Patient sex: F
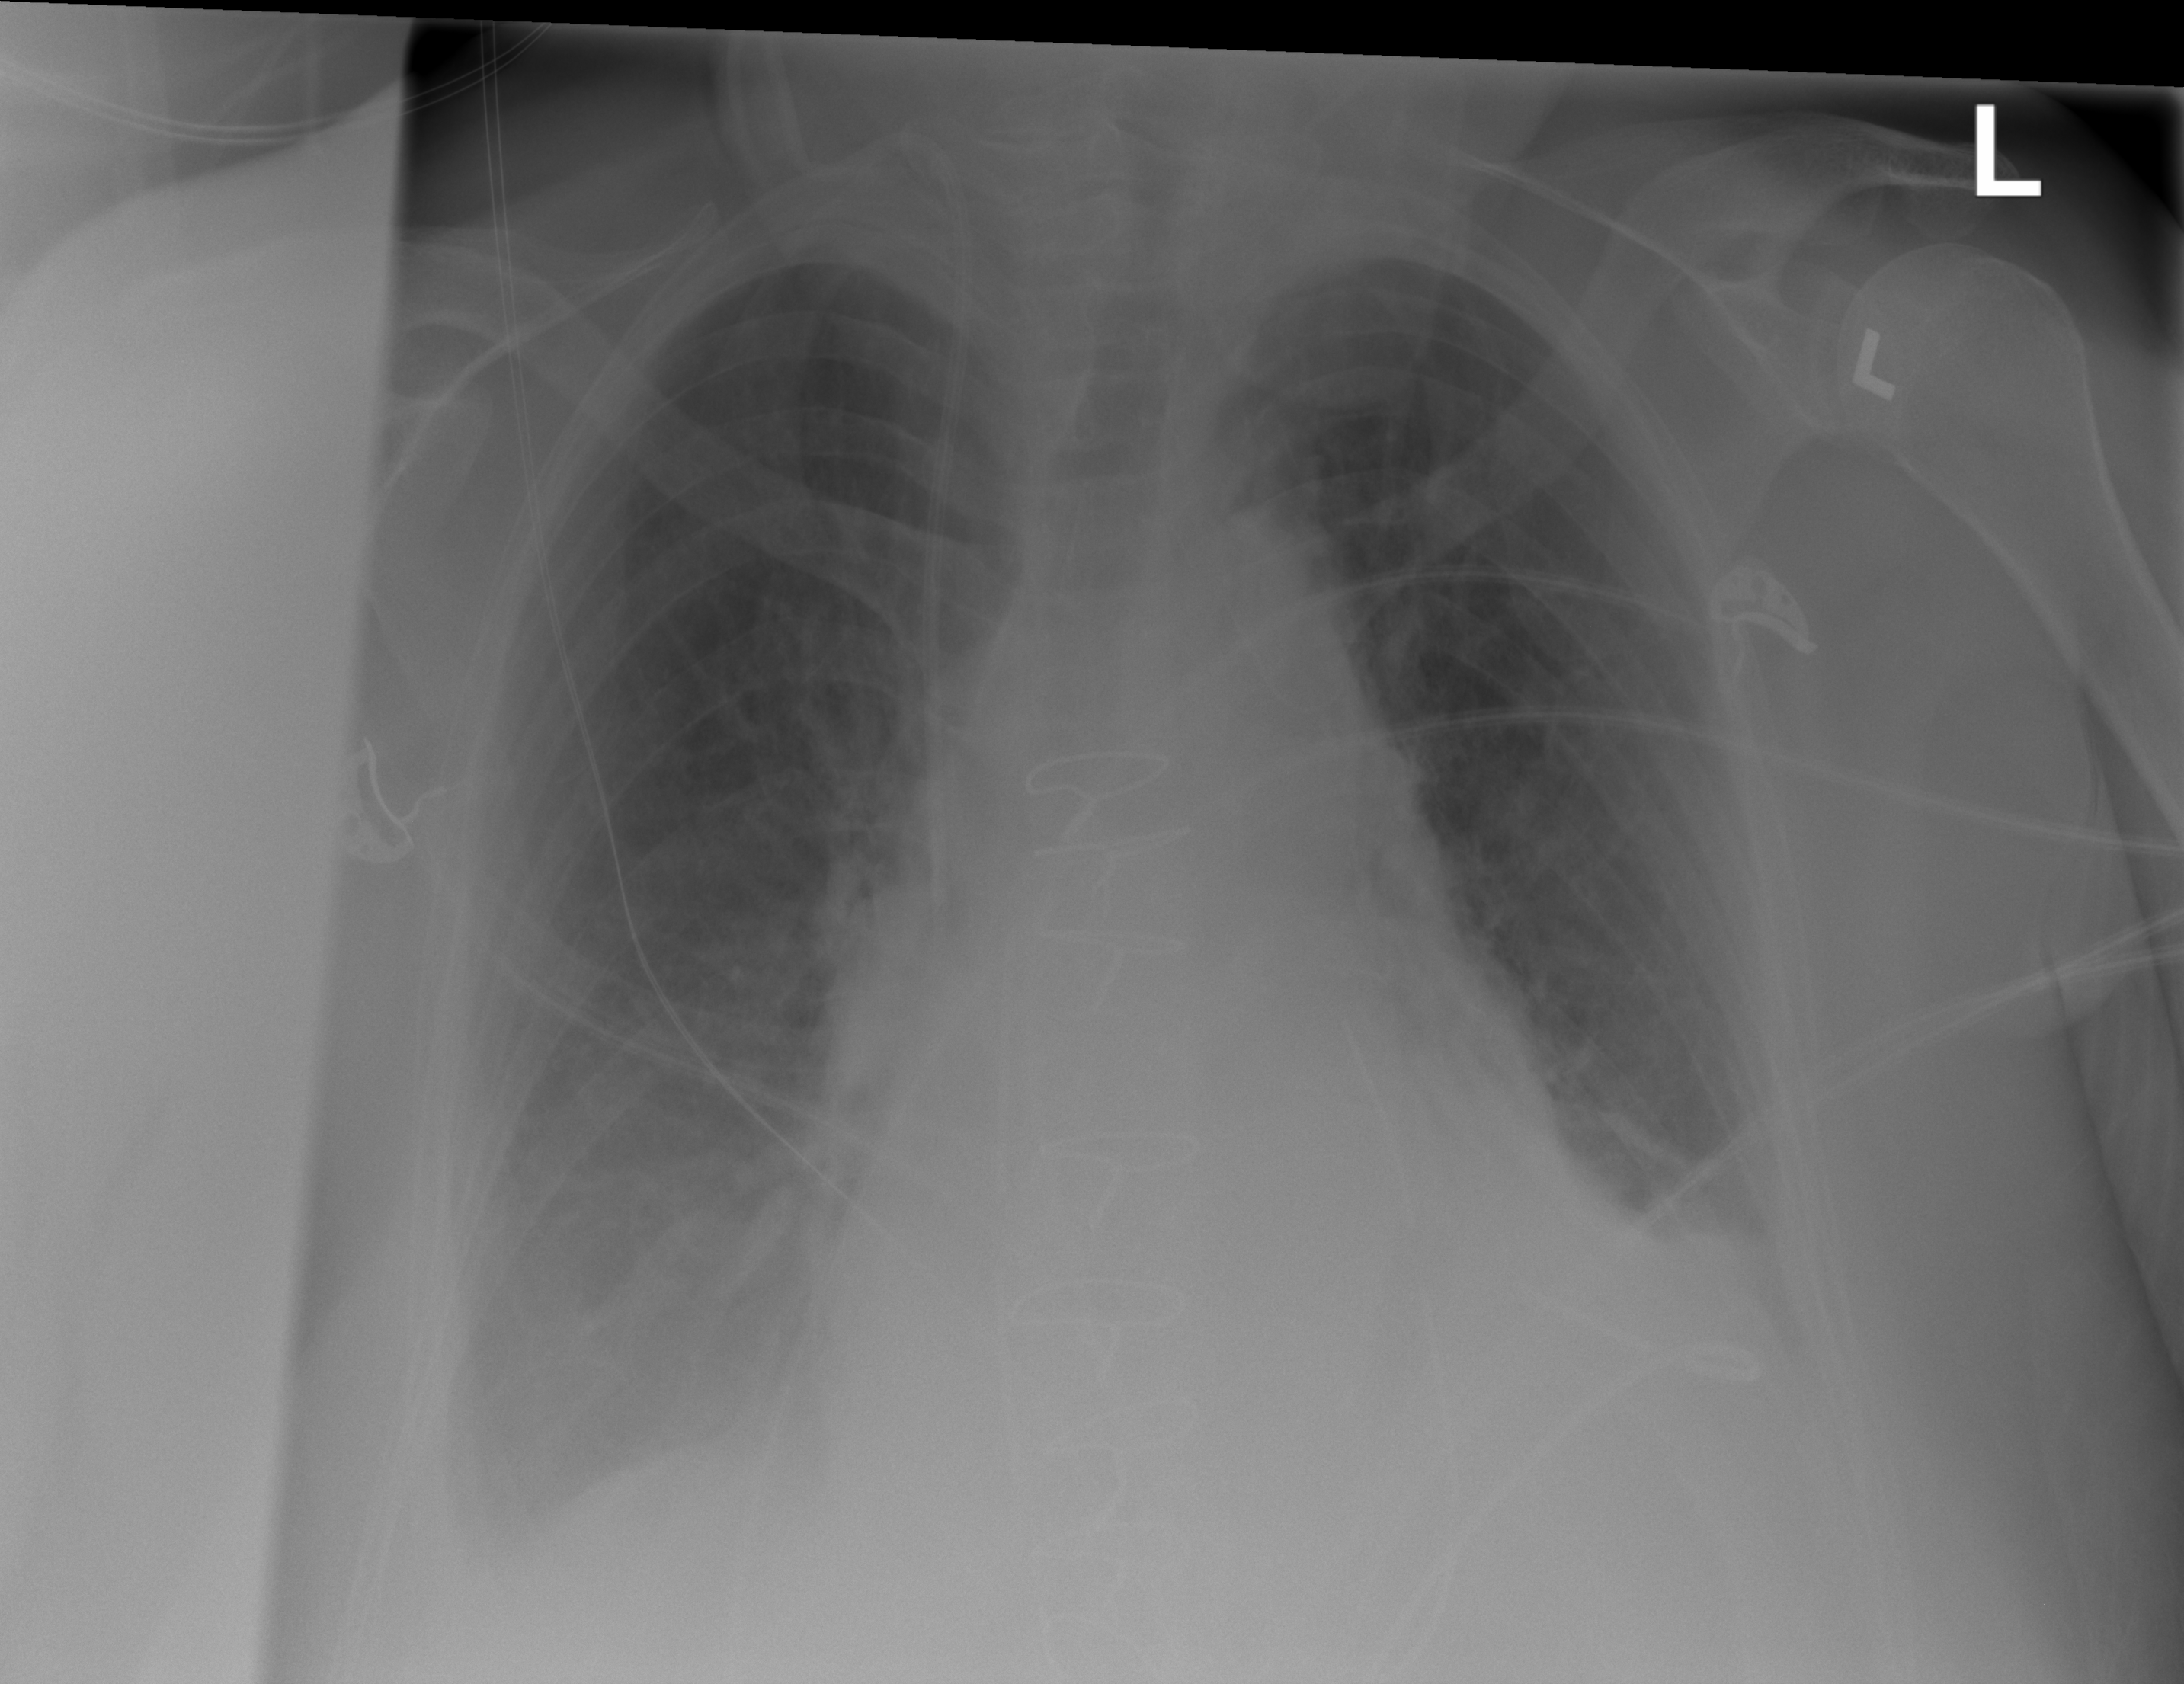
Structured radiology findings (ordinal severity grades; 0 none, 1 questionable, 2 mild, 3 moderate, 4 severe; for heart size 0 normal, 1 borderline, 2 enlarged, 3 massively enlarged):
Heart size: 1
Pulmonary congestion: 3
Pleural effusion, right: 2
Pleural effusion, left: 3
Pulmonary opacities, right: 0
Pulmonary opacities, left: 0
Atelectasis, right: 2
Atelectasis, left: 2